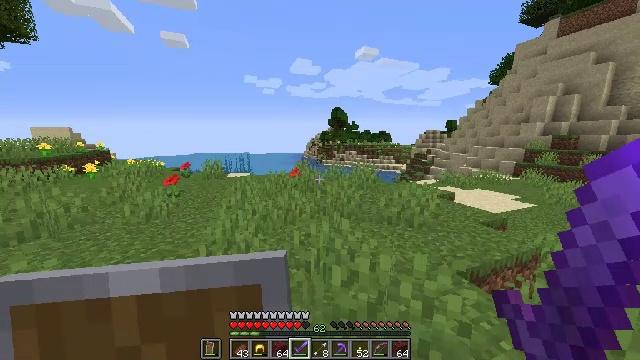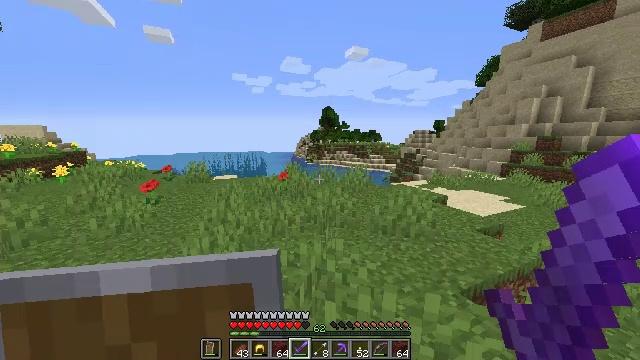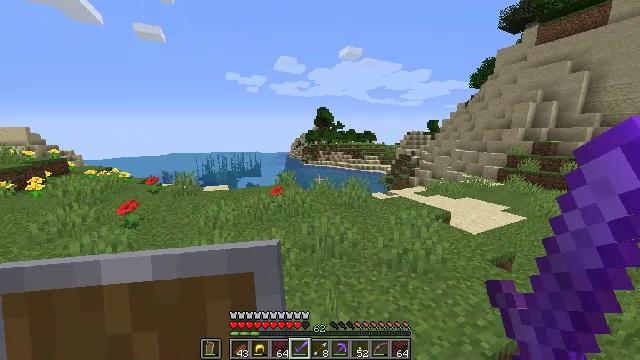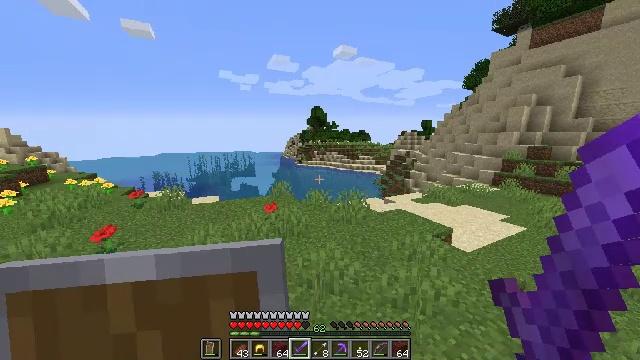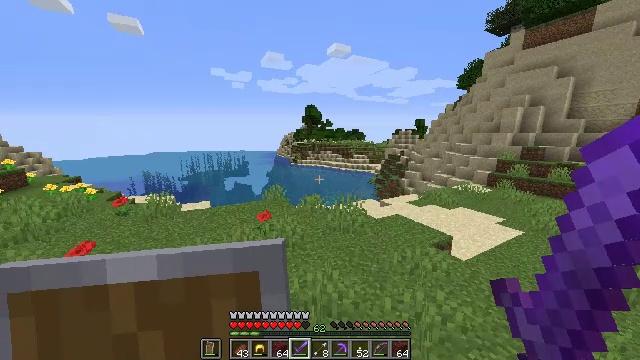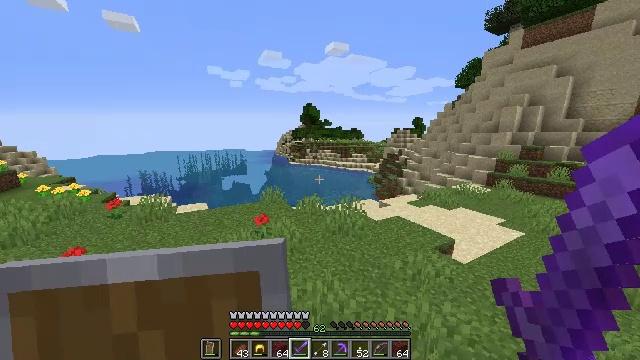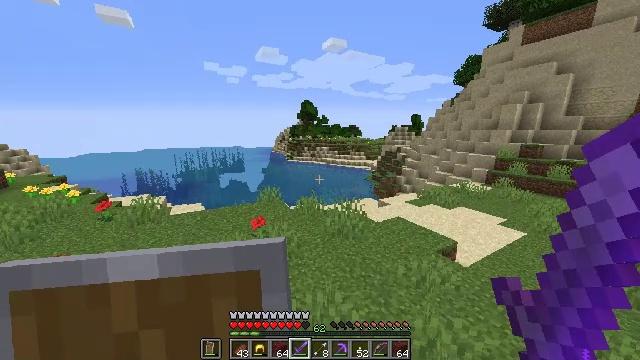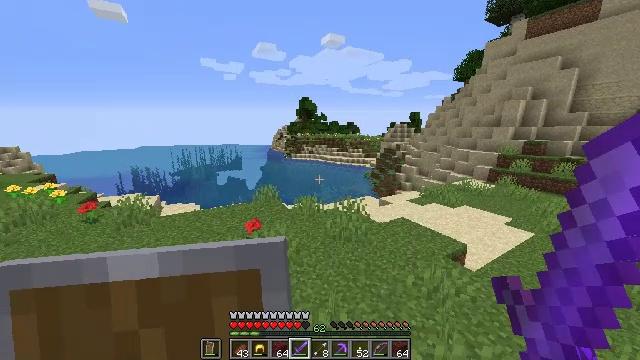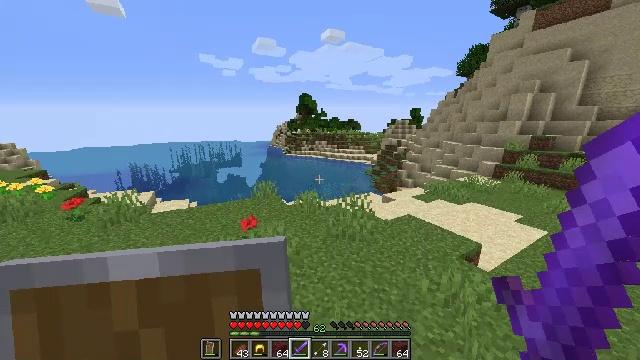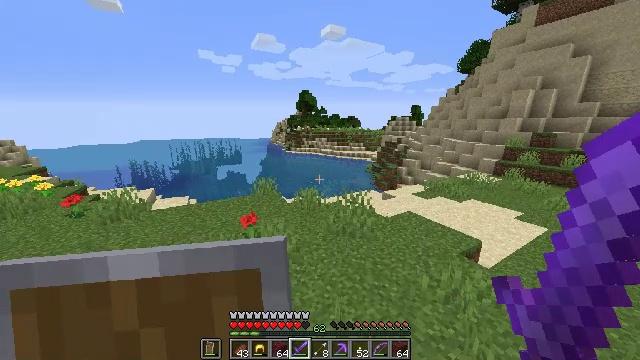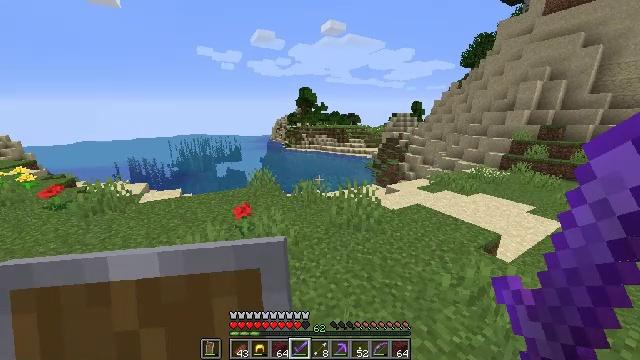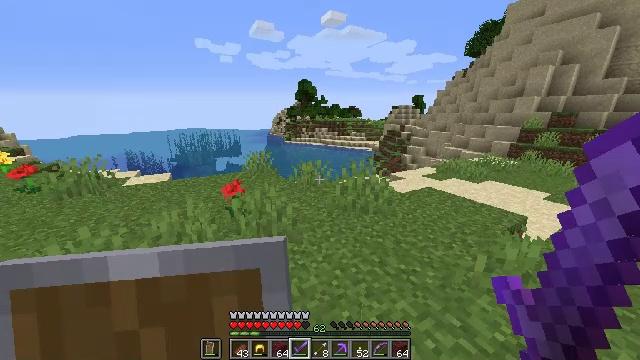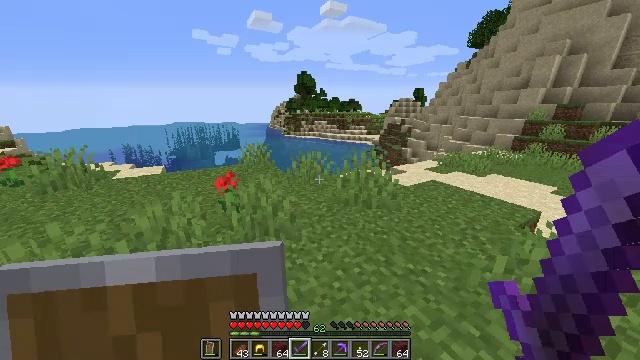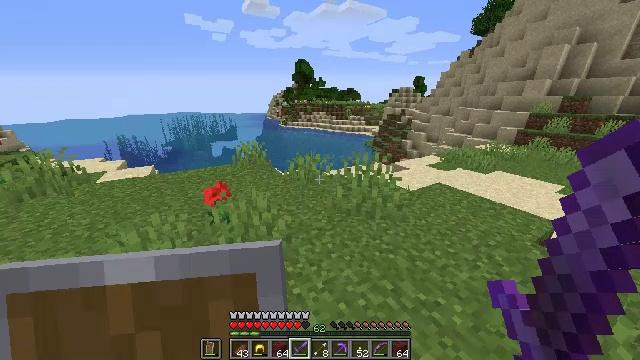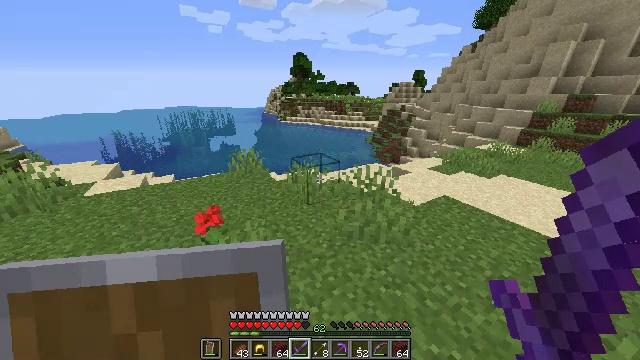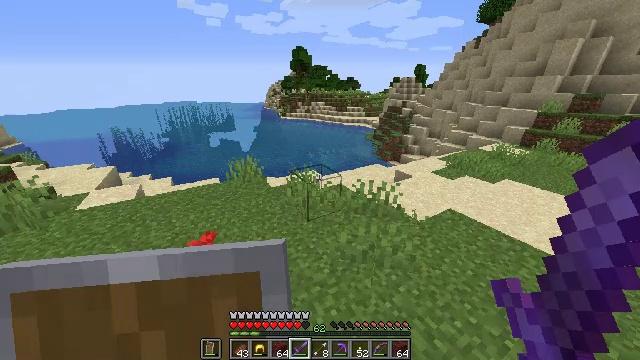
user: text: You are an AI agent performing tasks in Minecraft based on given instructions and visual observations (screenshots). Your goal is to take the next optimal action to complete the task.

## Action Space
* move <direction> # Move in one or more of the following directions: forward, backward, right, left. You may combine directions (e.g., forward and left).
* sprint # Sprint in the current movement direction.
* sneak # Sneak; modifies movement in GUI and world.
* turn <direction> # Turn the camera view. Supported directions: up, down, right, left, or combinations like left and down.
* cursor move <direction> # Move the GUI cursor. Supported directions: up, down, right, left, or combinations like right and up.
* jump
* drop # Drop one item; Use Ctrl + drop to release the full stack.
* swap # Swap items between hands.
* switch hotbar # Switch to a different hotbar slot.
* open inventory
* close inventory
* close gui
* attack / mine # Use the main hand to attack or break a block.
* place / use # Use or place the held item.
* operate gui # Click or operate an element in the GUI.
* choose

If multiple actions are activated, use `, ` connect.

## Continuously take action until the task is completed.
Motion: motion action
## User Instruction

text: Mine the ender chest.
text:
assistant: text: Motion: move forward, turn right, jump
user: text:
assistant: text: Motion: move forward, turn right, jump
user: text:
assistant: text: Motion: move forward, turn right, jump
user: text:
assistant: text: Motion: move forward, turn right, jump
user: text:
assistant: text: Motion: move forward, jump
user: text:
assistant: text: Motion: move forward, jump
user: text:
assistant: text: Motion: move forward, jump
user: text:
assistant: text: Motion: move forward, jump
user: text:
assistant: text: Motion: move forward, jump
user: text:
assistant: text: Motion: move forward, jump
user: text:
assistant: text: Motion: move forward, turn down, jump
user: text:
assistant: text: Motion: move forward, turn down, jump
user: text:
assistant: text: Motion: move forward, turn down, jump
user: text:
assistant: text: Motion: move forward, turn down, jump
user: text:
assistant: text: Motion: move forward, turn down, jump
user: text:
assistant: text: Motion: move forward, turn down, jump
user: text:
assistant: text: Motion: move forward, turn down, jump
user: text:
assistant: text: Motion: move forward, turn down, jump
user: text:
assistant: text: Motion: move forward, jump
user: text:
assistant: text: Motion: move forward, jump
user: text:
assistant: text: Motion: move forward, turn down, jump
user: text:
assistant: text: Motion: move forward, turn down, jump
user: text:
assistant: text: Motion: move forward, turn down, jump
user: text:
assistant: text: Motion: move forward, jump
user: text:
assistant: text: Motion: move forward, jump
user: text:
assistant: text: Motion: move forward, jump
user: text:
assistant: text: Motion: move forward, jump
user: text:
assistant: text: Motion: move forward, jump
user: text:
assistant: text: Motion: move forward, jump
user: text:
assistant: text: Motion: move forward